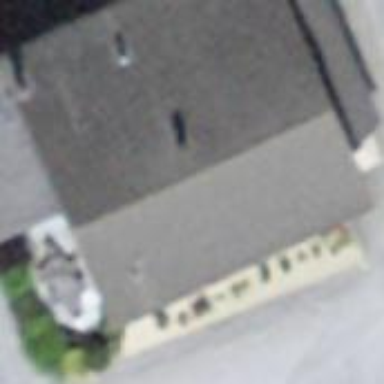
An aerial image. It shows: Detached building.